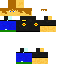
A male human skin with medium skin, wearing brown long hair dressed in a blue tshirt and blue pants, featuring a closed mouth.